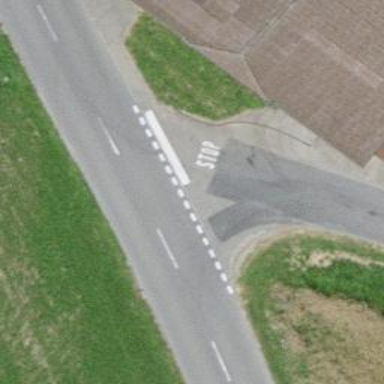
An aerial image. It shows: Stop road.